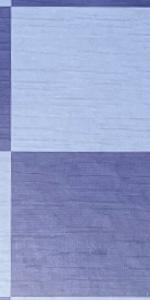
Label: Empty